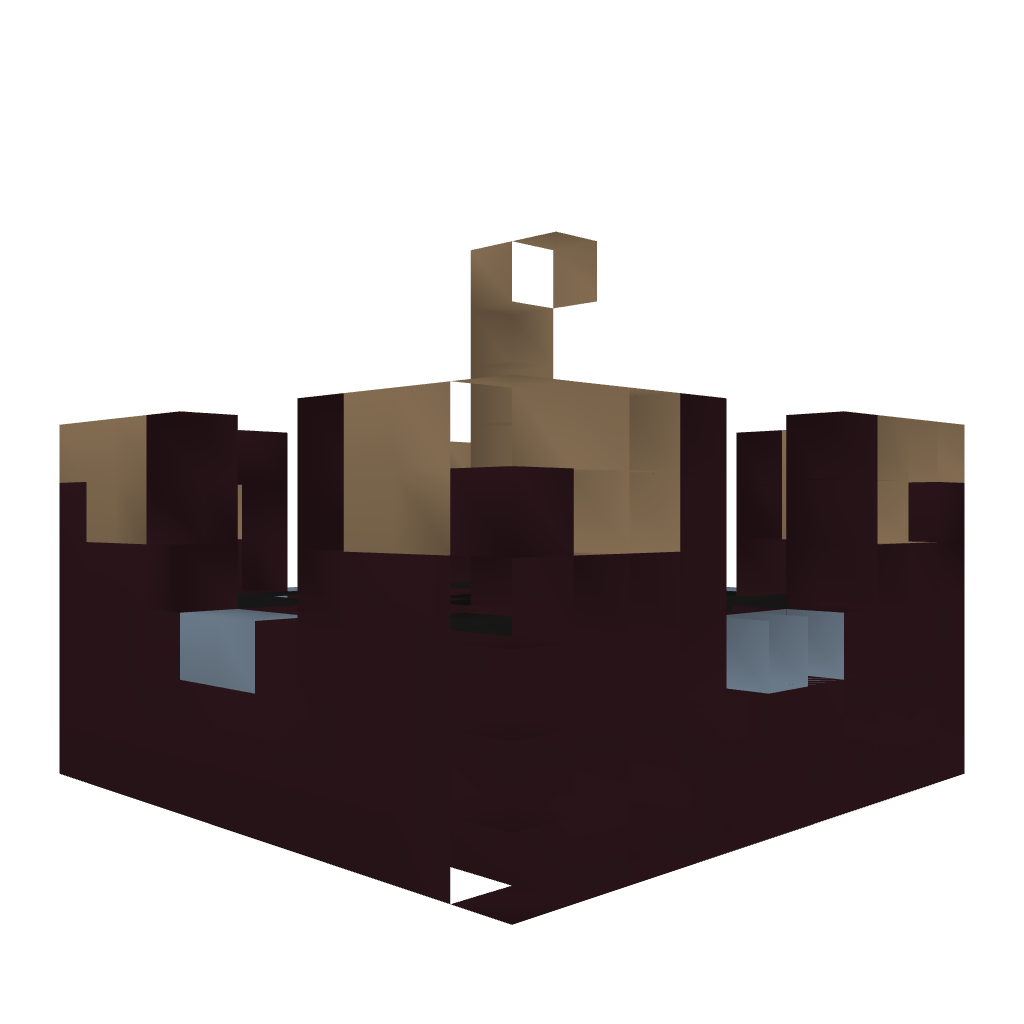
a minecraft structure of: Nether Small Plaza